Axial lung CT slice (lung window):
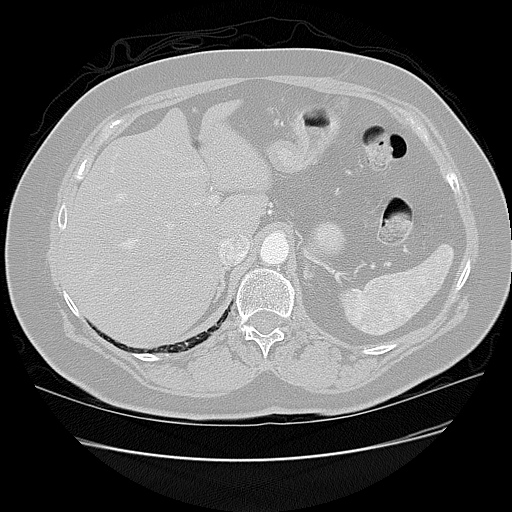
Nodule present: no